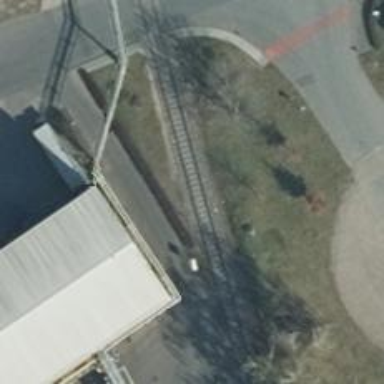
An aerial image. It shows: Railway yard.